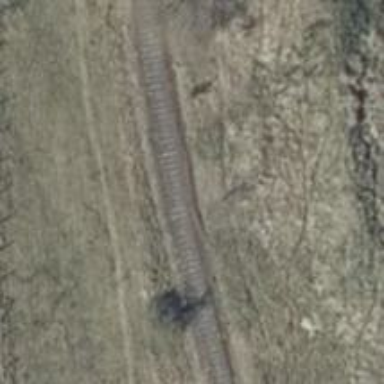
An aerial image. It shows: Abandoned railway with historical significance.